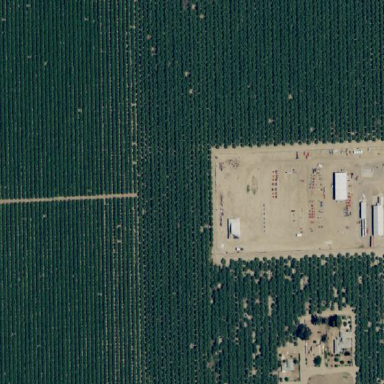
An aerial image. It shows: Orchard filled with almond trees.